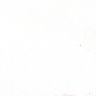
Metastatic tissue present: no